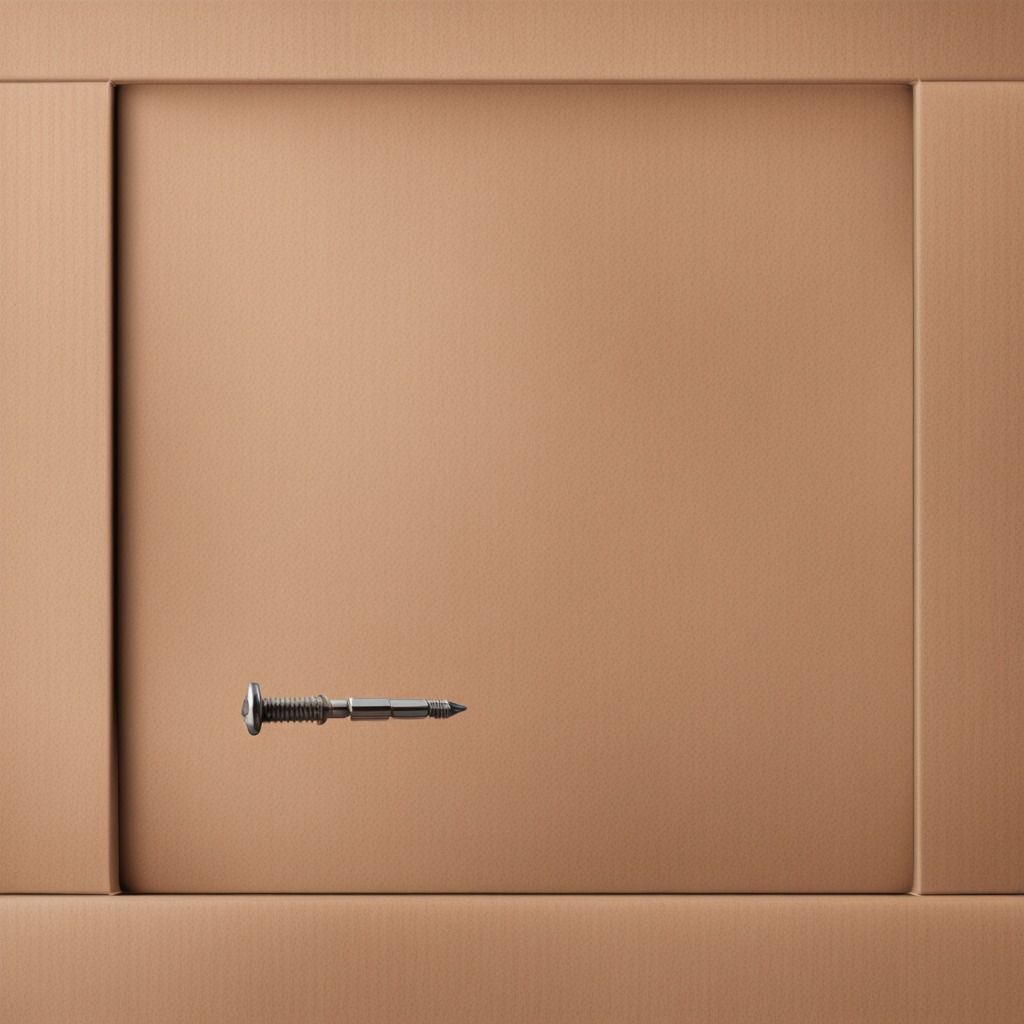
A metal screw is lying on a cardboard box surface in an outdoor workshop during daytime bright natural light soft shadows slightly creased but